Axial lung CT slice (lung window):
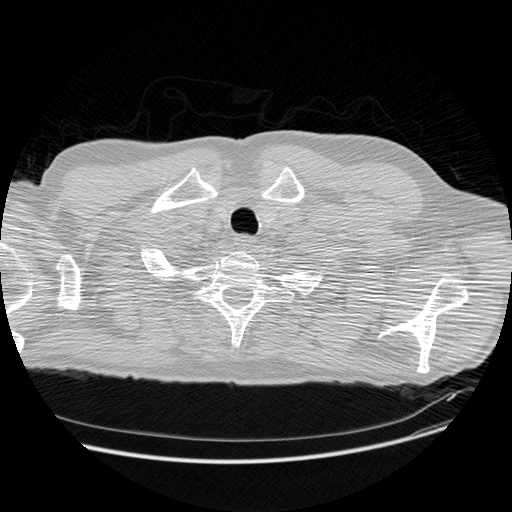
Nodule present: no